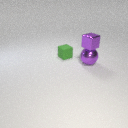
large purple metal sphere to the right of small green rubber cube